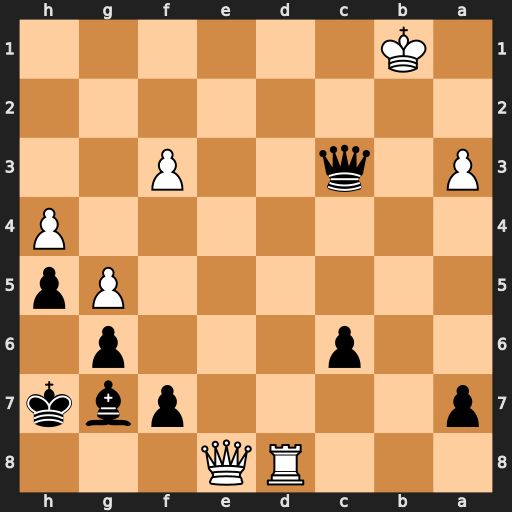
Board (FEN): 3RQ3/p4pbk/2p3p1/6Pp/7P/P1q2P2/8/1K6
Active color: b
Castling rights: -
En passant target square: -
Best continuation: Qb2#